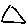
Label: triangle